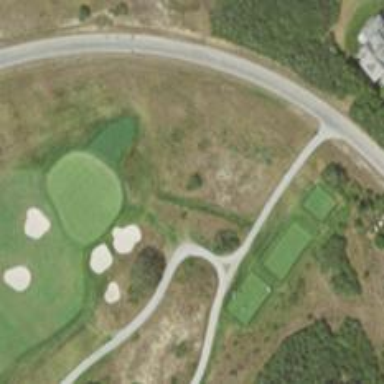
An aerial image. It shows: Pathway for golfing.